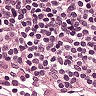
Metastatic tissue present: no